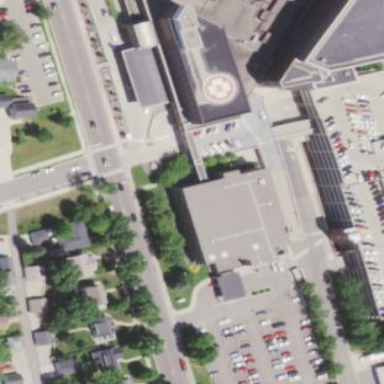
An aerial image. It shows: Hospital building.